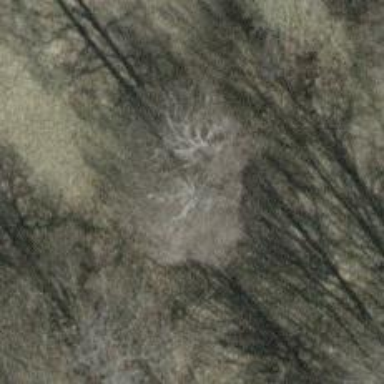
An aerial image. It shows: Beautiful tree in nature.